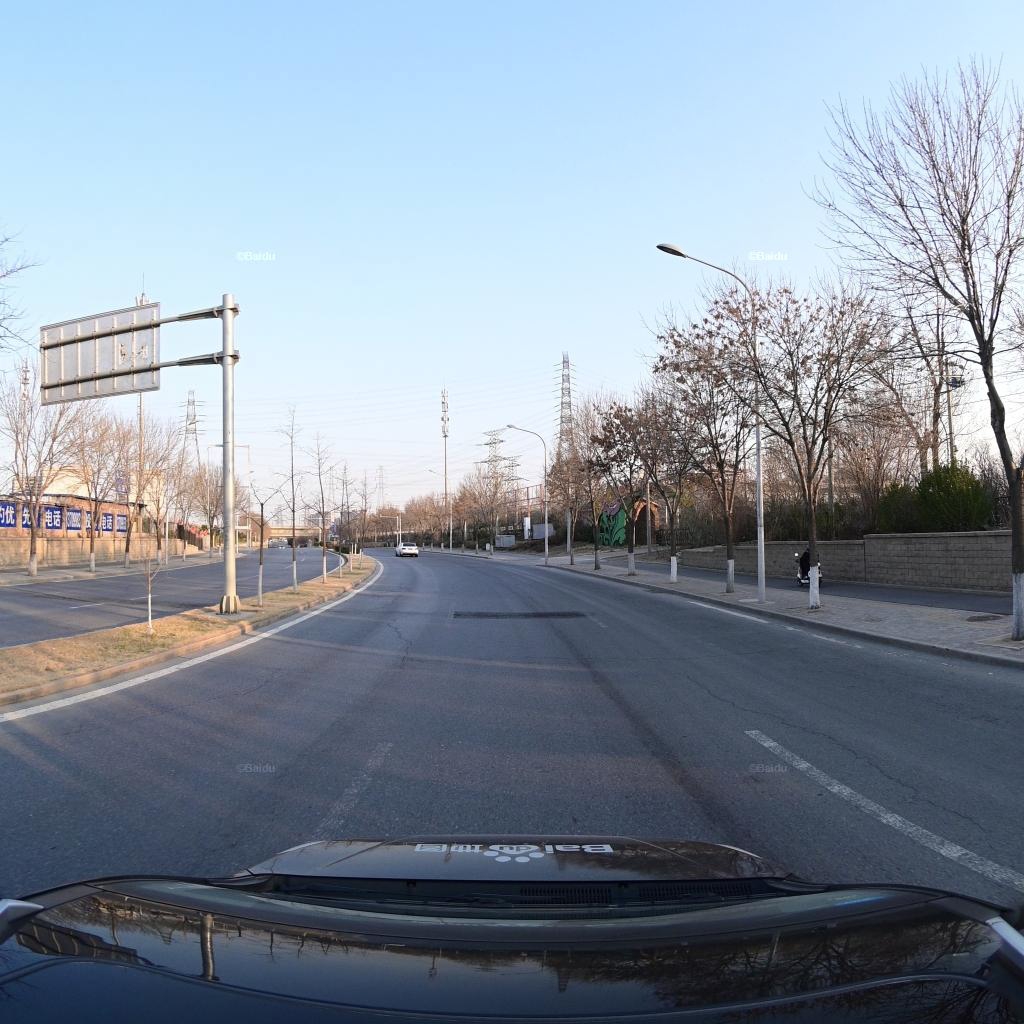
Region: Fengtai
Road damage annotations: longitudinal crack, longitudinal crack, longitudinal crack, transverse crack